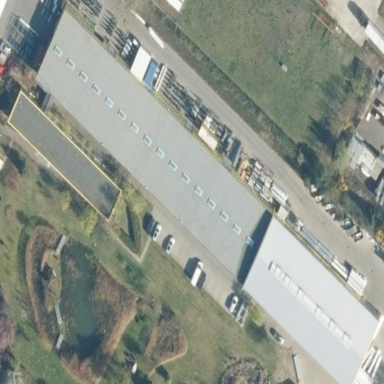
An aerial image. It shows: Industrial building.